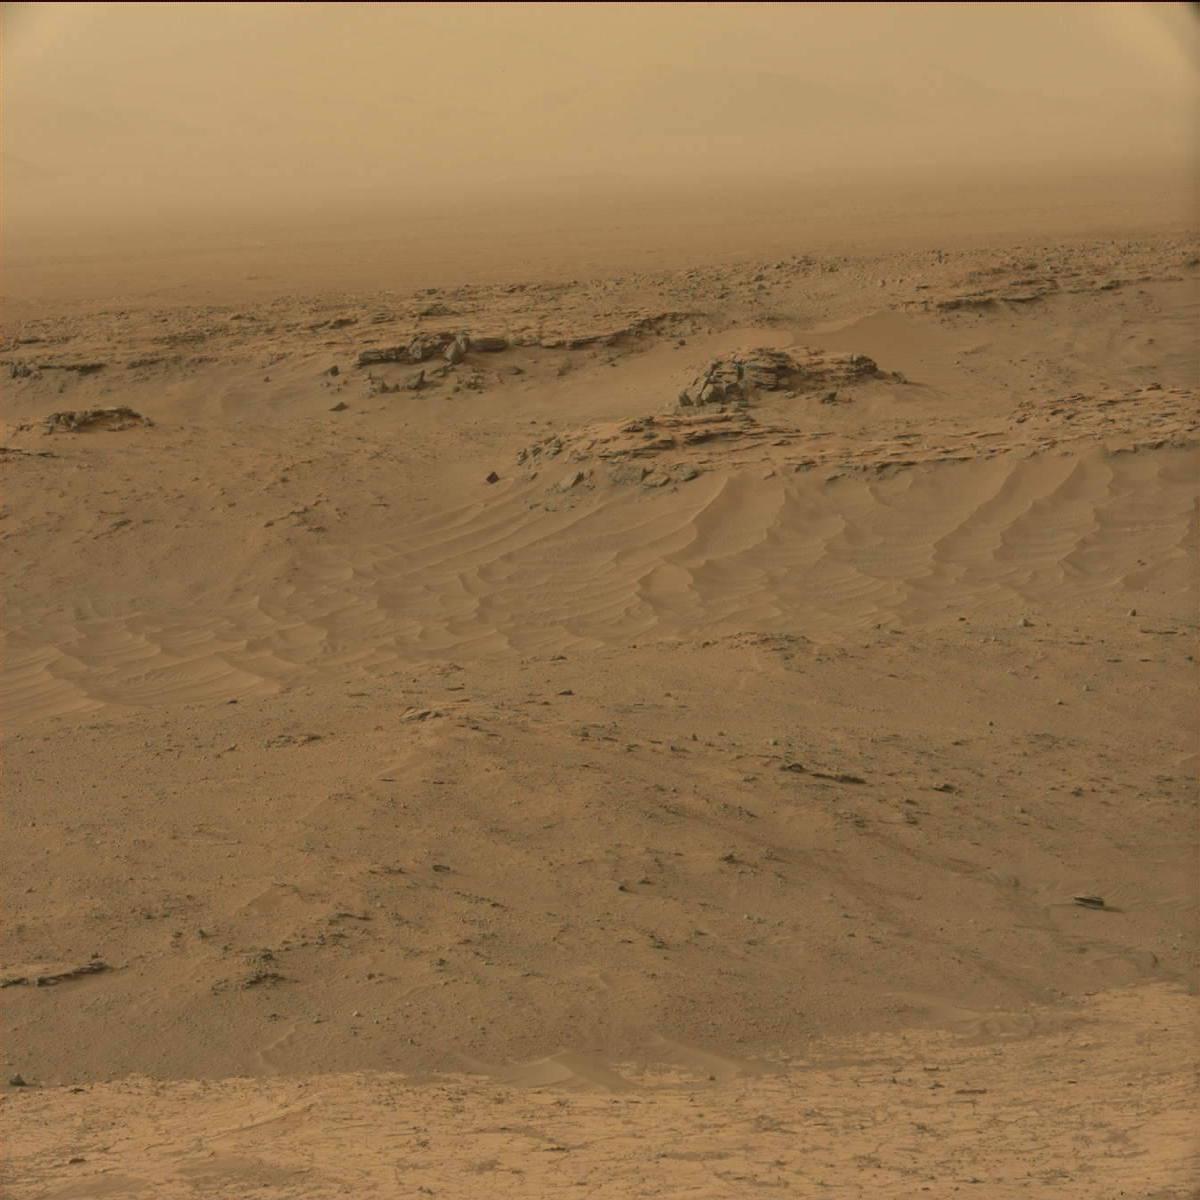
Terrain classes present: Bedrock, Ridge, Sand / Soil